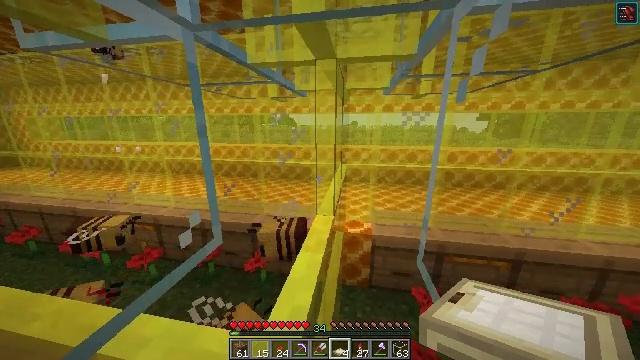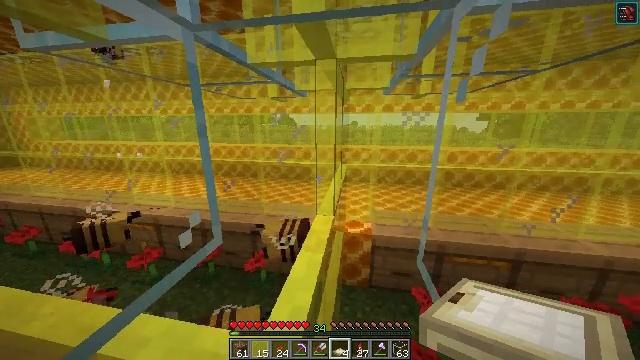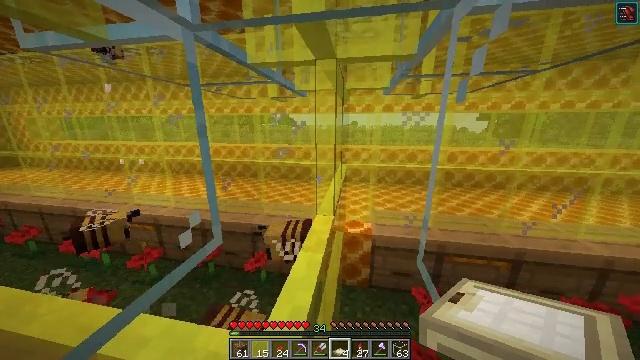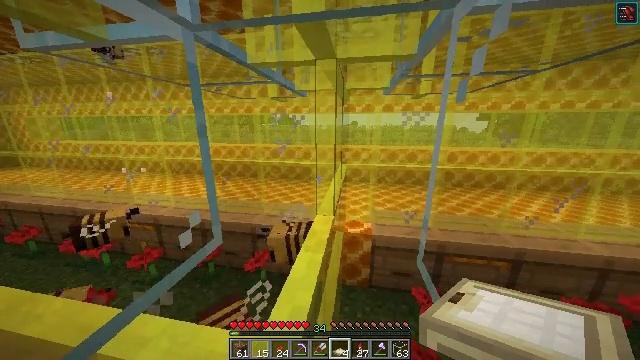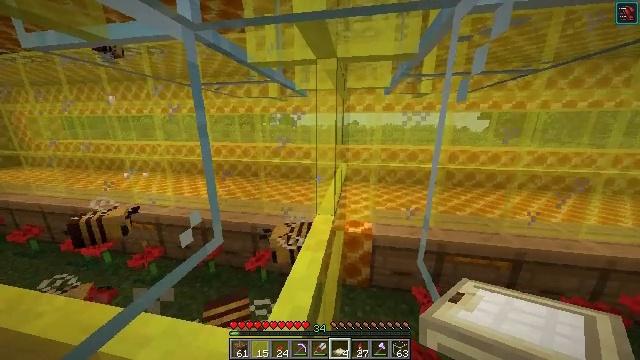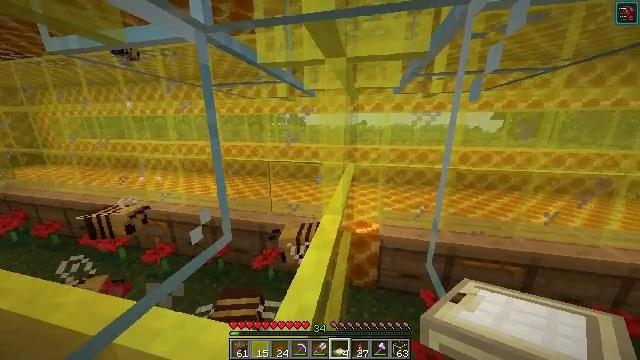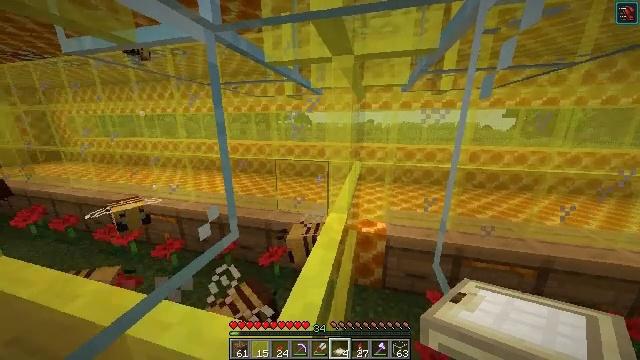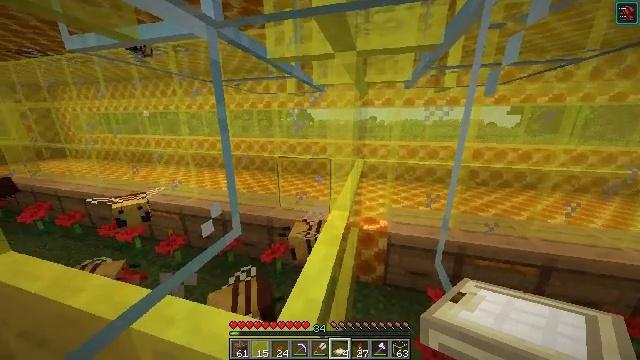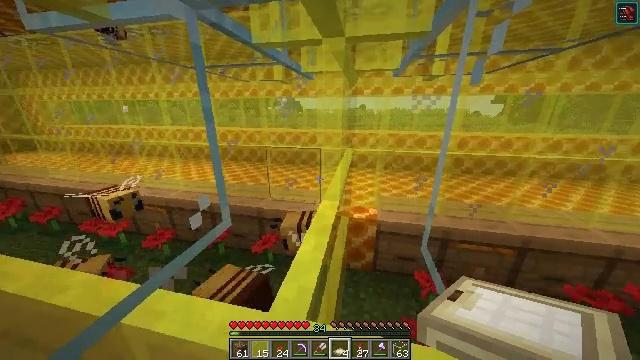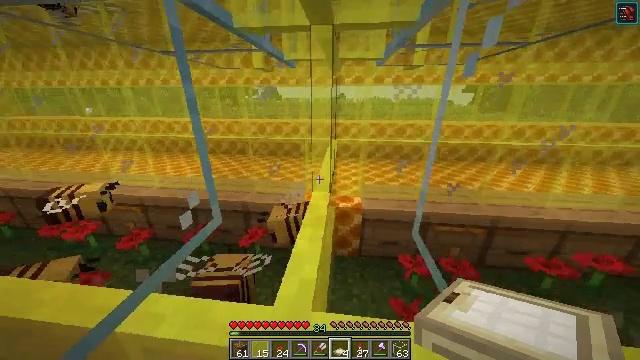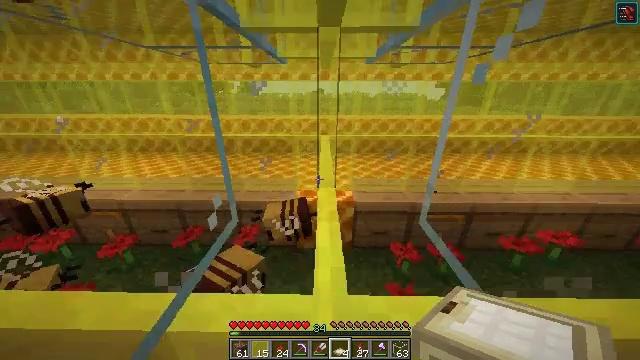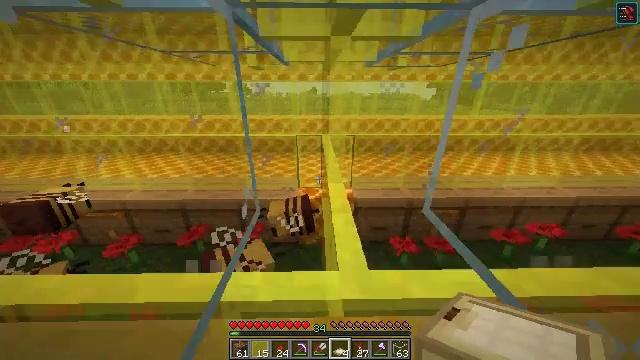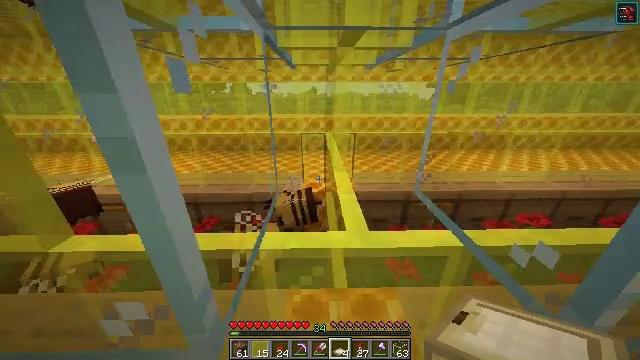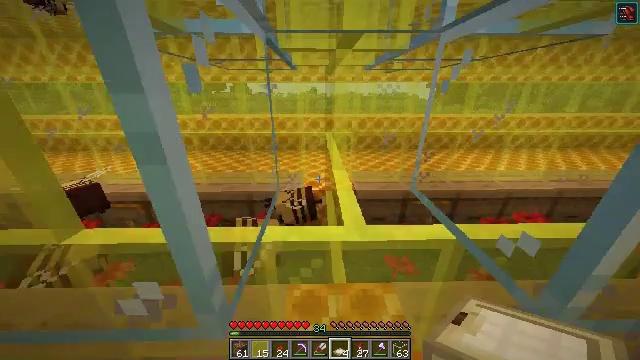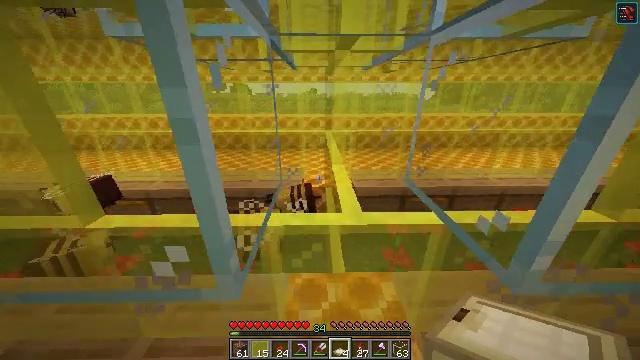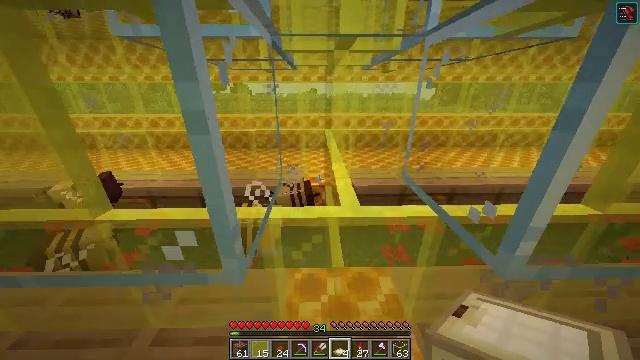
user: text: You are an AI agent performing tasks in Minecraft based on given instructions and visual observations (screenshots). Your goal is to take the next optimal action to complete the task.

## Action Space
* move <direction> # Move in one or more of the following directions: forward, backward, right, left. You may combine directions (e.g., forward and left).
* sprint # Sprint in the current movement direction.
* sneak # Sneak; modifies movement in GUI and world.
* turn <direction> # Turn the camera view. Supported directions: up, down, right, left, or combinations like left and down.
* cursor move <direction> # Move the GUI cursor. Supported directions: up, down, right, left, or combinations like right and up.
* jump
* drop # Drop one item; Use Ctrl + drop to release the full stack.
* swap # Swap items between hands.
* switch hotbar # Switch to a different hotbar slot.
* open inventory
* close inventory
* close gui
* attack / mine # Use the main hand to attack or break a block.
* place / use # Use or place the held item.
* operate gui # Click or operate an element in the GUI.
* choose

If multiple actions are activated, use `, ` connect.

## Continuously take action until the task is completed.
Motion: motion action
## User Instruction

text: Gather the yellow stained glass pane from the structure.
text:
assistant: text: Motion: no_op
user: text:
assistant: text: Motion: no_op
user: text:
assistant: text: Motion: no_op
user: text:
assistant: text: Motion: no_op
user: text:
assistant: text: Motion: turn left
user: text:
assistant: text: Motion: turn left
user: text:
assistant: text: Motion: no_op
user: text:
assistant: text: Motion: turn right and down
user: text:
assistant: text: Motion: move left, turn right and down
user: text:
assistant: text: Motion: move back and move left, turn right and down
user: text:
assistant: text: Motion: move back and move left, turn right
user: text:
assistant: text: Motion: move back
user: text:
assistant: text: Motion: no_op
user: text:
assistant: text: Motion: no_op
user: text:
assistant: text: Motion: no_op
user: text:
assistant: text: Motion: no_op
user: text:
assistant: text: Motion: no_op
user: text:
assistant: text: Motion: no_op
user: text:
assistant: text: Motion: no_op
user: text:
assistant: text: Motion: no_op
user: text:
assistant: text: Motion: no_op
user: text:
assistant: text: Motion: no_op
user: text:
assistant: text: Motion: no_op
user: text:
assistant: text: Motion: no_op
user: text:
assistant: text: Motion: no_op
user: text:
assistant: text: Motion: no_op
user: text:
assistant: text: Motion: no_op
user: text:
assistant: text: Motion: move forward
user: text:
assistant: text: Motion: move forward and move right, turn left
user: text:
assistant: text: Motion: move forward and move right, turn left